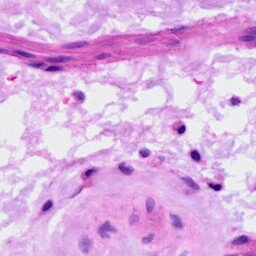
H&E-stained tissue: Ovarian